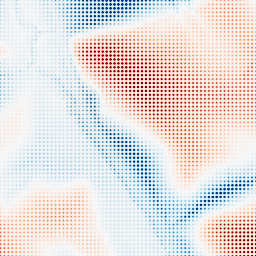
Category: classical
Decomposition family: gaussian_anisotropic
Decomposition parameters: sigma_x: 20
sigma_y: 50
Upsampling method: sinc_hamming
Upsampling parameters: scale: 8
kernel_size: 4
Upsampling scale: 8